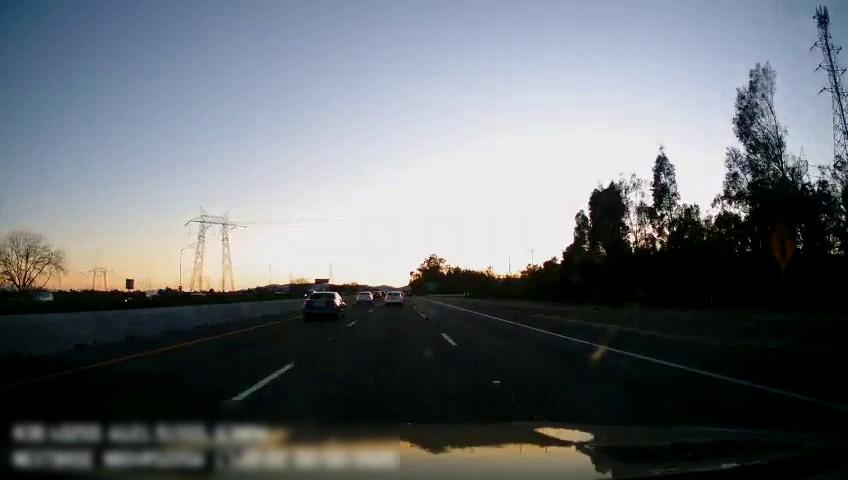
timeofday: Day
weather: Sunny
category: Drivable Space
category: Vehicles | Car
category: Vehicles | Car
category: Vehicles | Car
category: Vehicles | Car
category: Vehicles | Truck
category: Lanes | Current Lane
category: Lanes | Current Lane
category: Lanes | Alternate Lane
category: Lanes | Alternate Lane
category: Traffic | Signs
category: Traffic | Signs